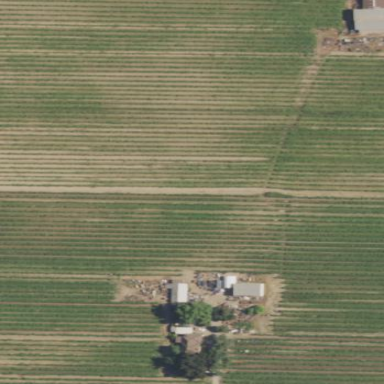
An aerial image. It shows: Vineyard.